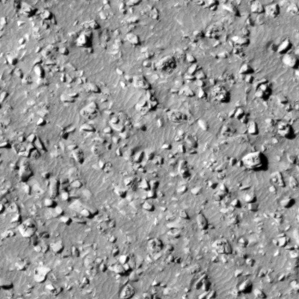
Label: non_frost